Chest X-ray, PA view. Patient: 33 years old, sex F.
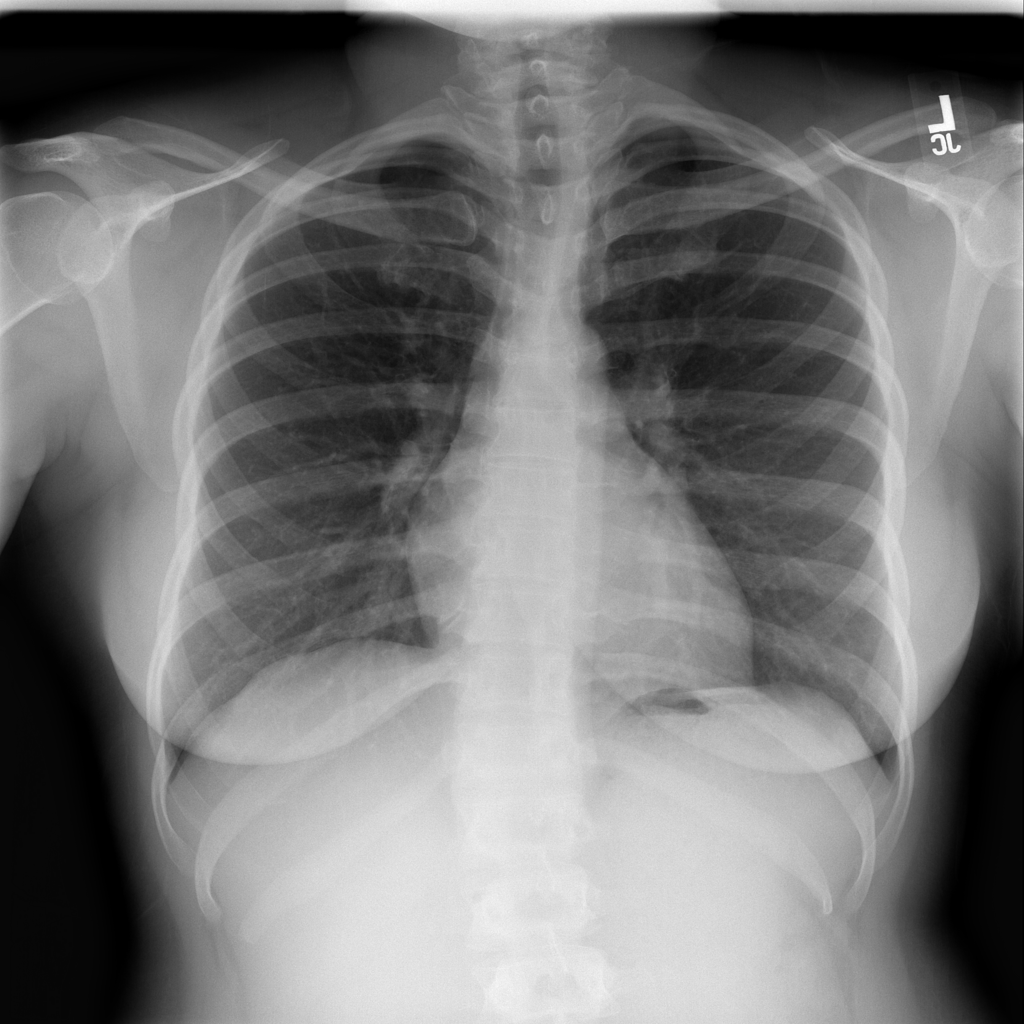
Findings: No Finding